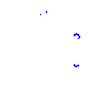
Particle: kaon